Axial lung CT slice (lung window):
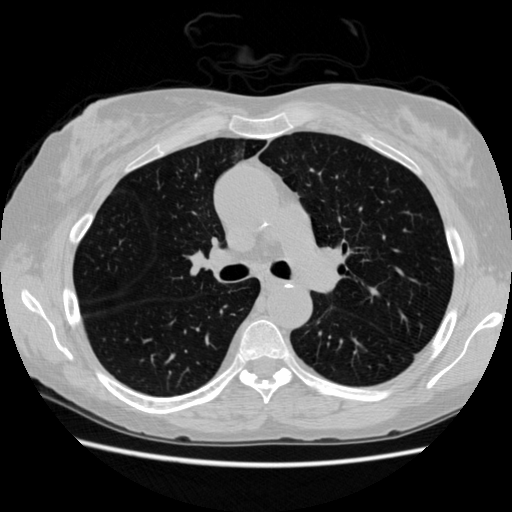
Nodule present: no